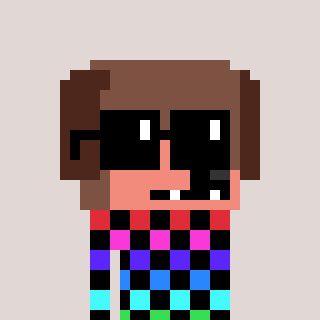
a pixel art character with square black sunglasses, a dog-shaped head and a bege-colored body on a warm background